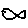
Label: fish